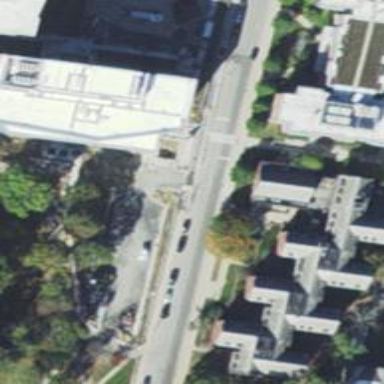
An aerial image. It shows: Asphalt road designated for service vehicles.